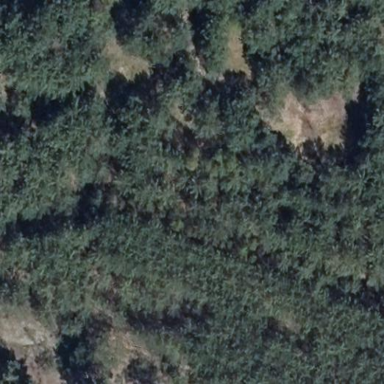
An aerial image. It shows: Forest area.